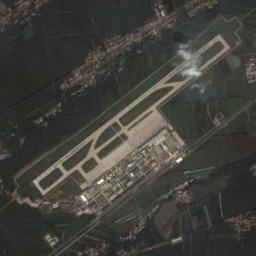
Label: airport